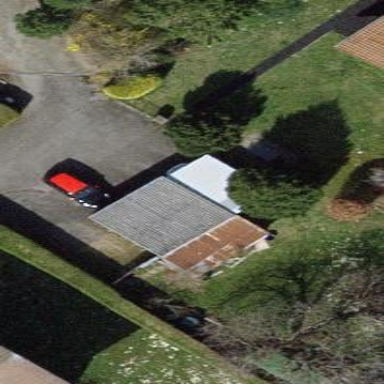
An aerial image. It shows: Group of garages.